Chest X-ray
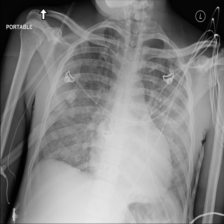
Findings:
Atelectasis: negative
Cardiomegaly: negative
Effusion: negative
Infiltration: negative
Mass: negative
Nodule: negative
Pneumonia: negative
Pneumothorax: negative
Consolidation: negative
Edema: negative
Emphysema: negative
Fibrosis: negative
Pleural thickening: negative
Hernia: negative